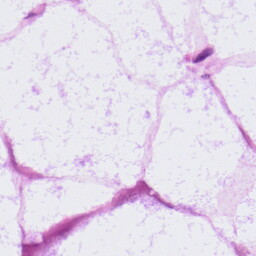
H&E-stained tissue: LymphNode